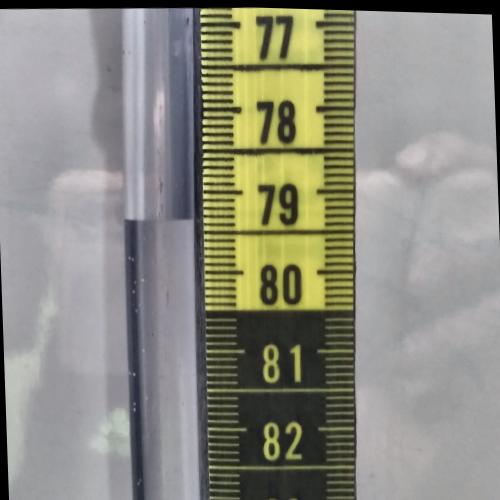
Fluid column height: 79.4 cm